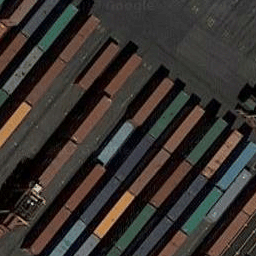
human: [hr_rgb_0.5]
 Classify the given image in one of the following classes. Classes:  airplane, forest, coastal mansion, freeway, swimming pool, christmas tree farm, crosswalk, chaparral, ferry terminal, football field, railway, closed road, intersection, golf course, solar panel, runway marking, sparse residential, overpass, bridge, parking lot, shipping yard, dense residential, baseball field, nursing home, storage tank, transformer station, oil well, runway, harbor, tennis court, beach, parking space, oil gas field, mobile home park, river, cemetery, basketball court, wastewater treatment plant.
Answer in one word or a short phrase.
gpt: shipping yard